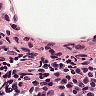
Metastatic tissue present: no